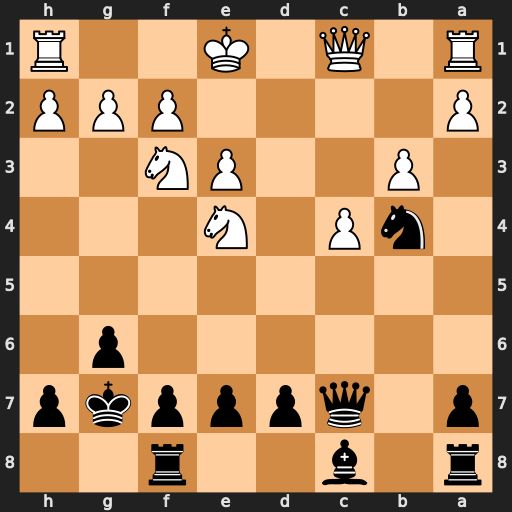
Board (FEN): r1b2r2/p1qpppkp/6p1/8/1nP1N3/1P2PN2/P4PPP/R1Q1K2R
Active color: b
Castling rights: KQ
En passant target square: -
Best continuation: Nd3+ Ke2 Nxc1+